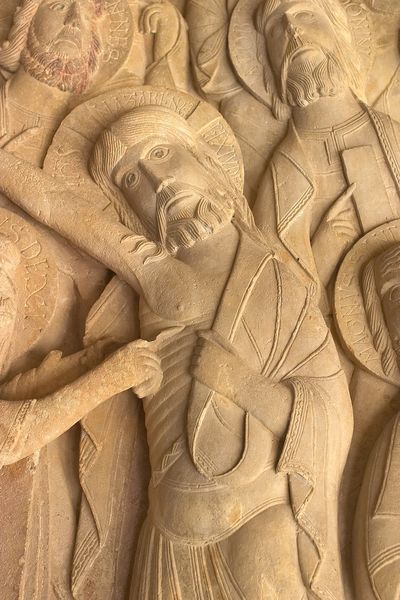
Titel: S. Domingo de Silos
Standort: Burgos (EU - E)
Schlagwörter: hand, körper, mann, umhang, wunde, gelb, brust, finger, mund, männer, nase, bart, augen, gesicht, johannes, messer, stein, hände, gewand, haare, kinn, relief, figuren, kreuz, rippen, heiligenschein, nimbus, sandstein, christus, jesus, dolch, jünger, ritzen, martyrium, apostel, passion, heiligenscheo